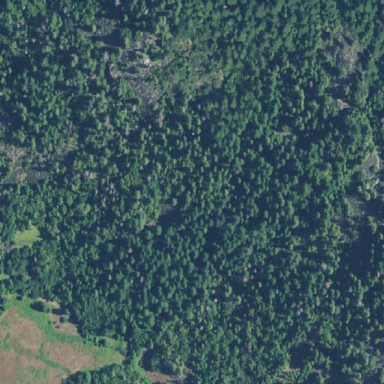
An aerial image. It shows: Forest area.